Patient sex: M
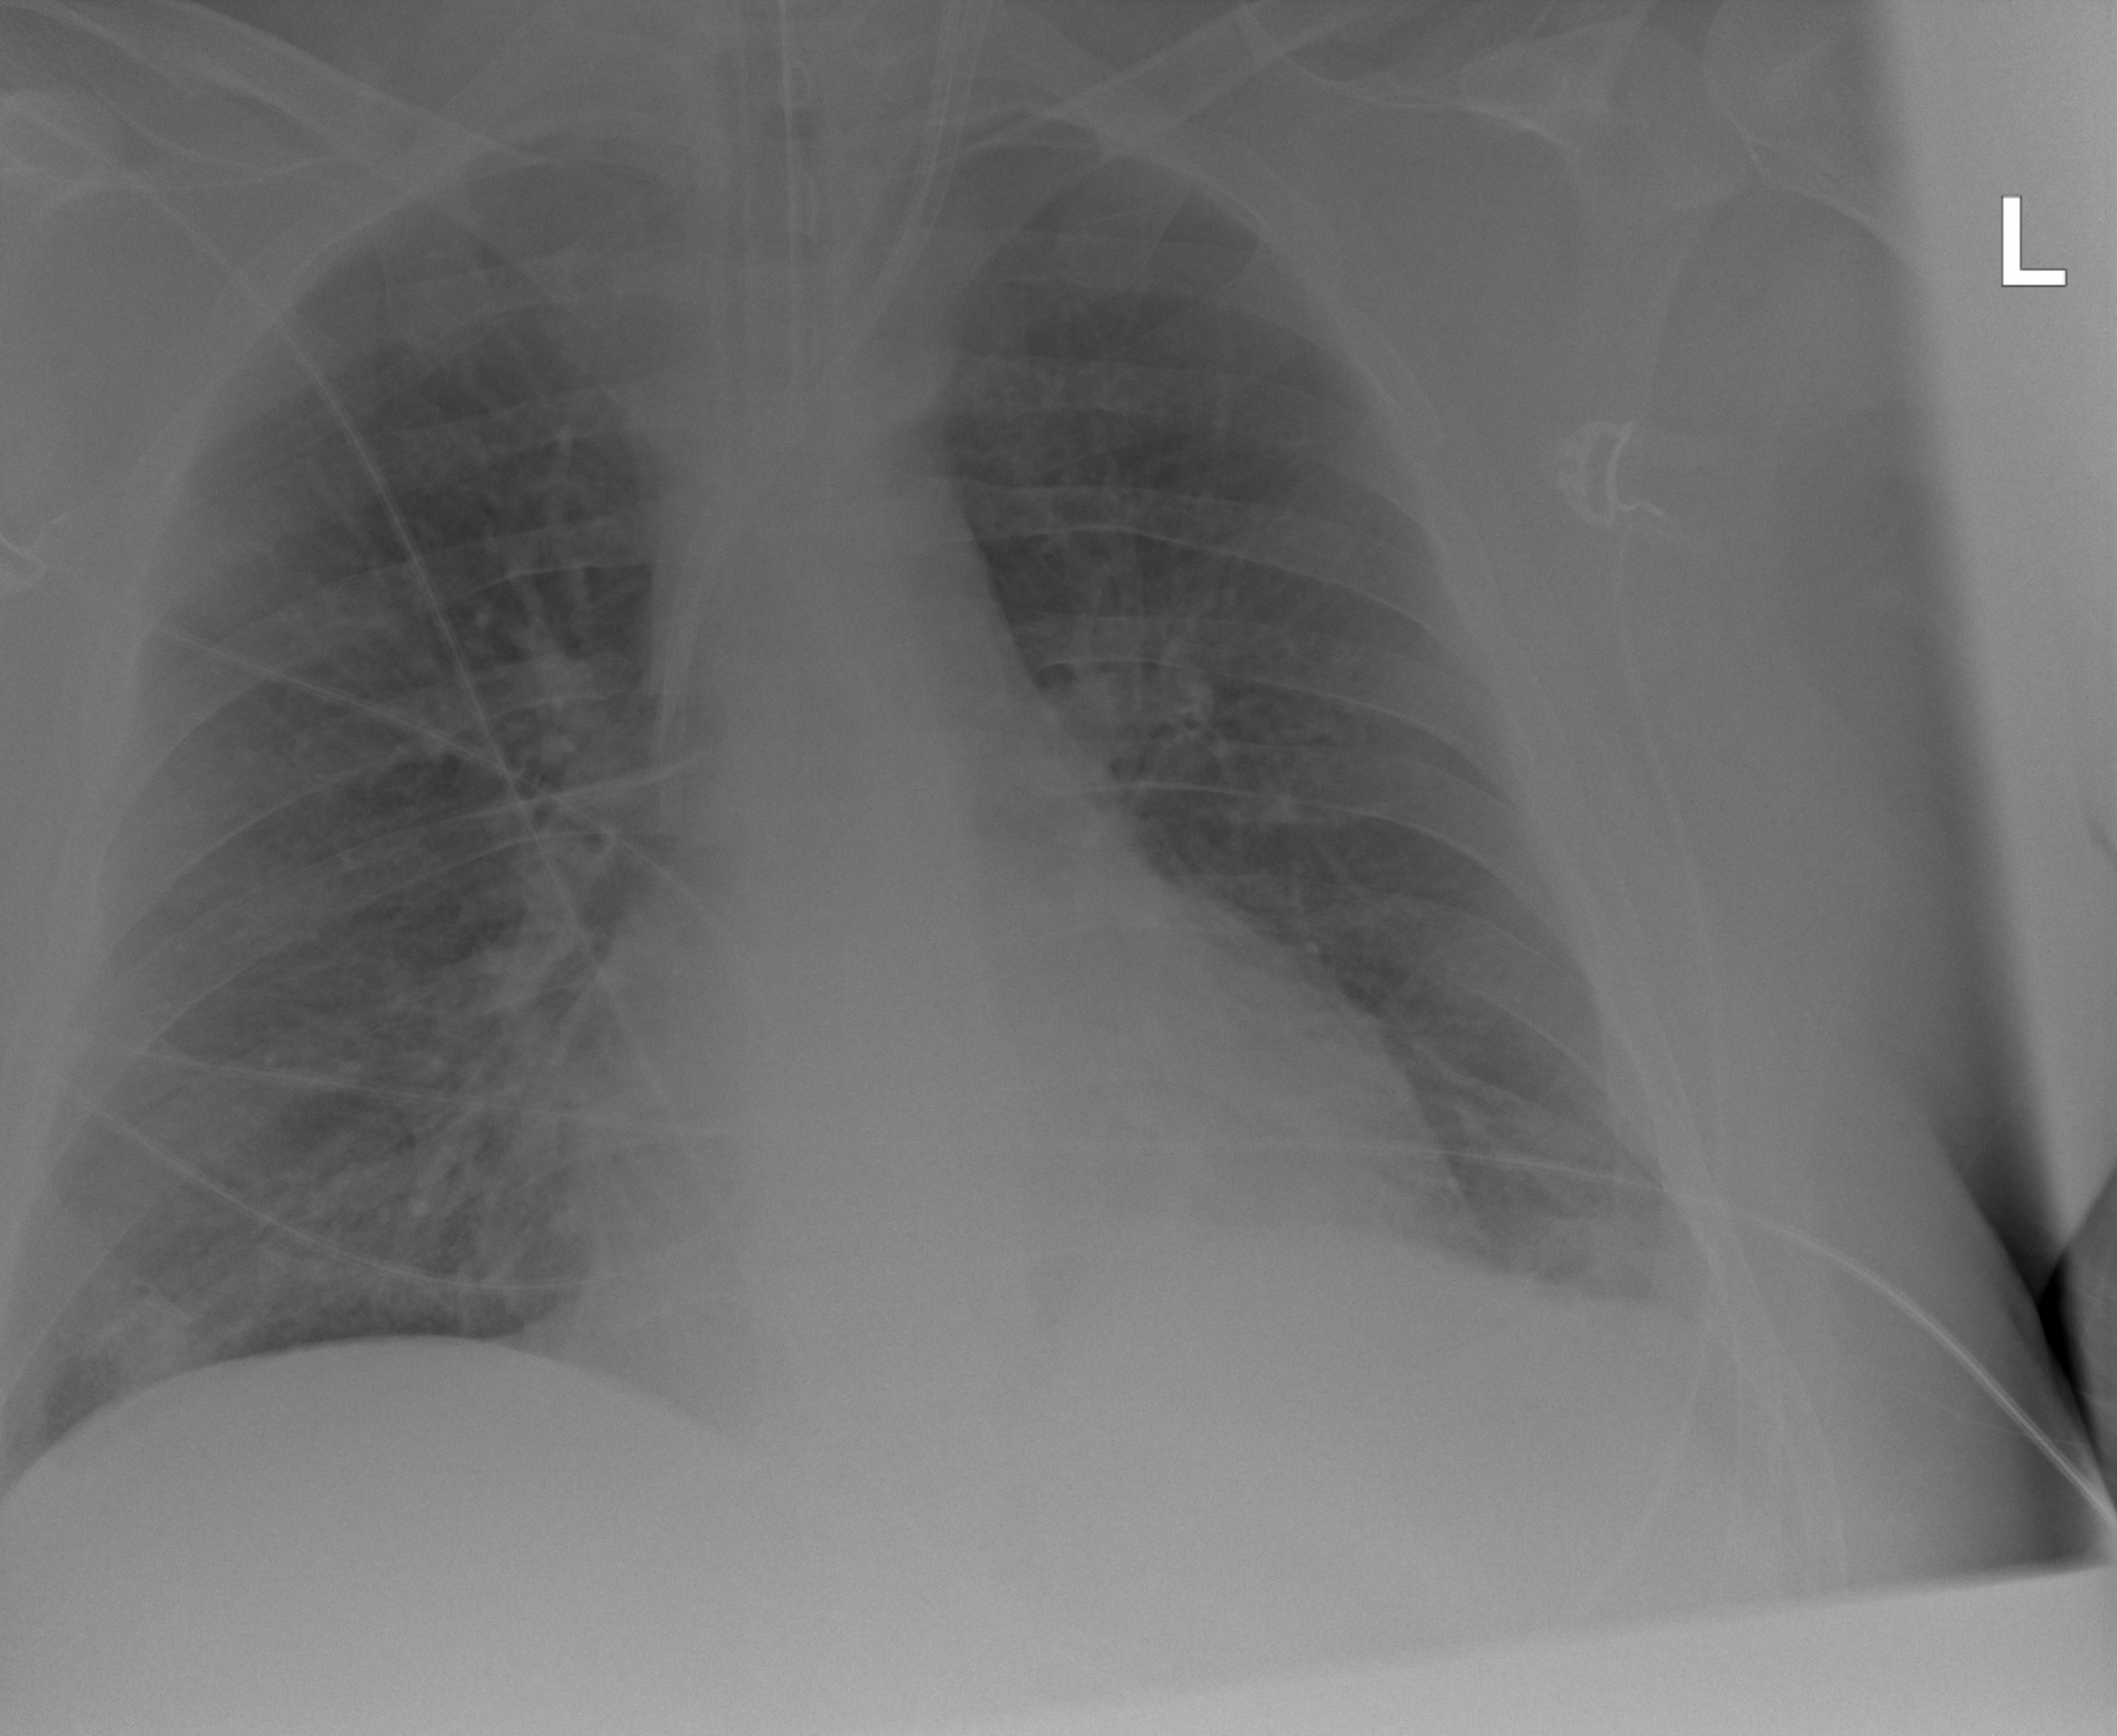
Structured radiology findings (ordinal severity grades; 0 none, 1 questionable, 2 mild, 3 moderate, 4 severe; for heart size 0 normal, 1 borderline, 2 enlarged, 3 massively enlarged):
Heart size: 1
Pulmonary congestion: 2
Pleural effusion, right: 1
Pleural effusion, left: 2
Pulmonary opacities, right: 2
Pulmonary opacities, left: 0
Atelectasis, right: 2
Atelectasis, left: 2